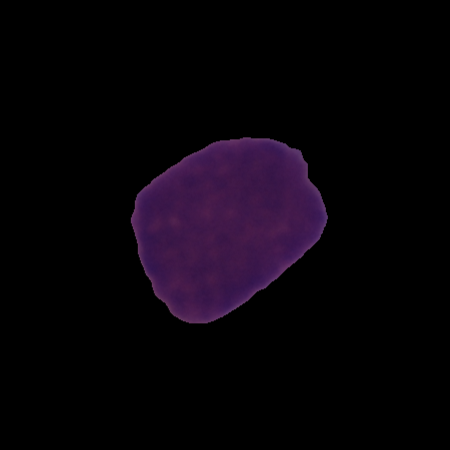
Label: cancer